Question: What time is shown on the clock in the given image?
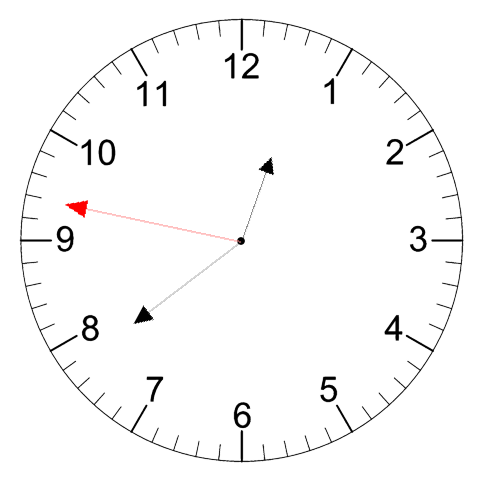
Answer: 12:38:47